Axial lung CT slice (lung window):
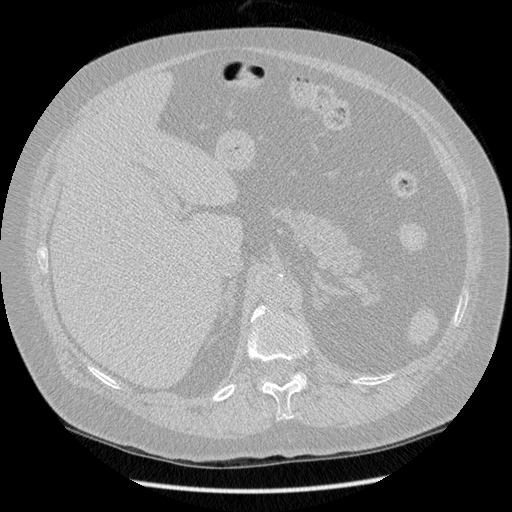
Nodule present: no